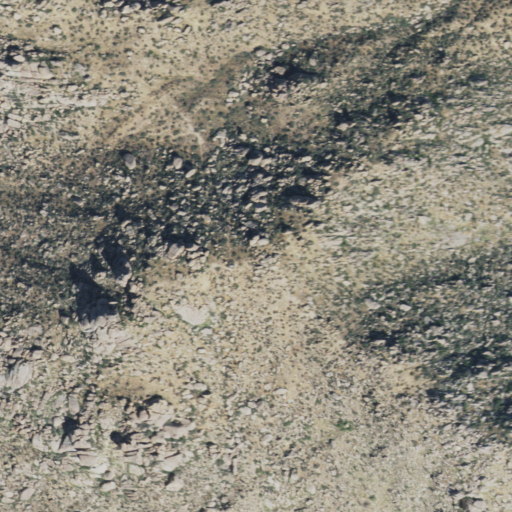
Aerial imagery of mountain in Arizona named East End containing only shrub